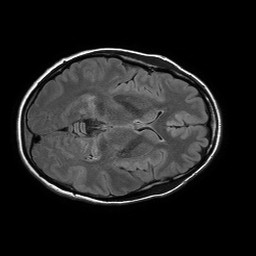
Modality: FLAIR
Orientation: axial
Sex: female
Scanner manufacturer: philips
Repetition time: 11 s
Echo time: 0.125 s